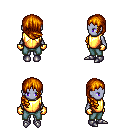
a pixel art fantasy rpg character, female body template, dark elf, purple skin, gold chest armor, teal pants, dark blonde right-swept hairstyle, gold gloves, metal boots, four views (front, back, left, right), 2x2 character sprite sheet, small pixel art, hard edges, no anti-aliasing